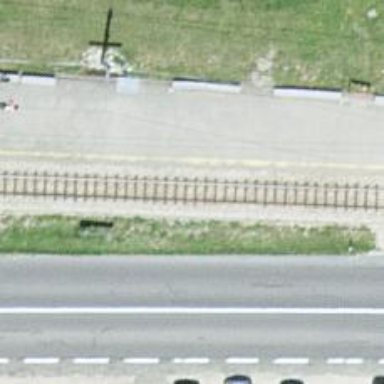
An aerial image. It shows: Halt on the railway.